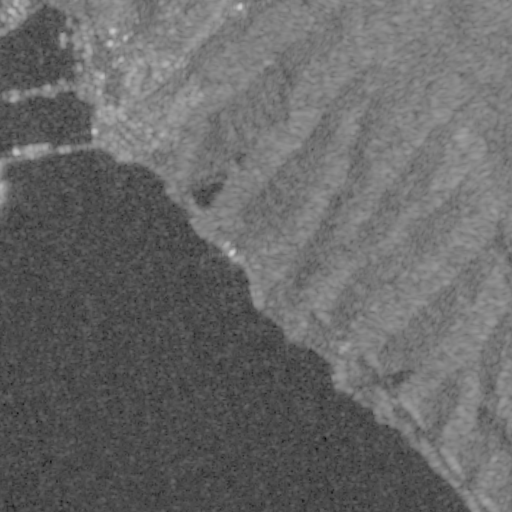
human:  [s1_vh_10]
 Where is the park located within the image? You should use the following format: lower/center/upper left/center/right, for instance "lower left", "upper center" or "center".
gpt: The park is located in the center of the image.
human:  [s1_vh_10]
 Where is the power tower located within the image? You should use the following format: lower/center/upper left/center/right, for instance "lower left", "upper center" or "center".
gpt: The power tower is located in the lower right of the image.
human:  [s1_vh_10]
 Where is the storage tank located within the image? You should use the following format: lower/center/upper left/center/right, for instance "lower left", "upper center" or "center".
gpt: The storage tank is located in the upper left of the image.
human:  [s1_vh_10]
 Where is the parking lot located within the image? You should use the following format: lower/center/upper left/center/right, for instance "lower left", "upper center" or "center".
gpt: There is no parking lot in the image.

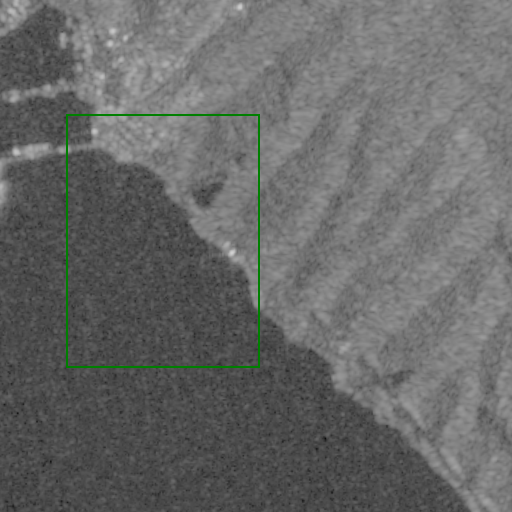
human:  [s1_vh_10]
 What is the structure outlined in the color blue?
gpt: There is no blue outline.
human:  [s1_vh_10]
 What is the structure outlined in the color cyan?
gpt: There is no structure outlined in cyan.